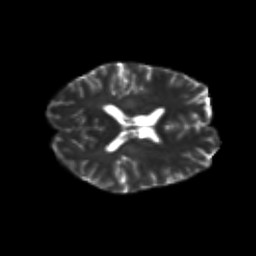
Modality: T2w
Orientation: axial
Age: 19
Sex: female
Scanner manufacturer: siemens
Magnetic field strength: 3 T
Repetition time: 3.5 s
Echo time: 0.125 s